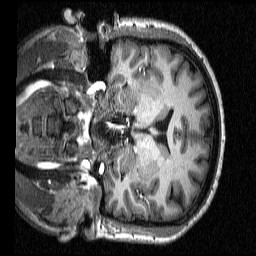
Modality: T1w
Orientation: coronal